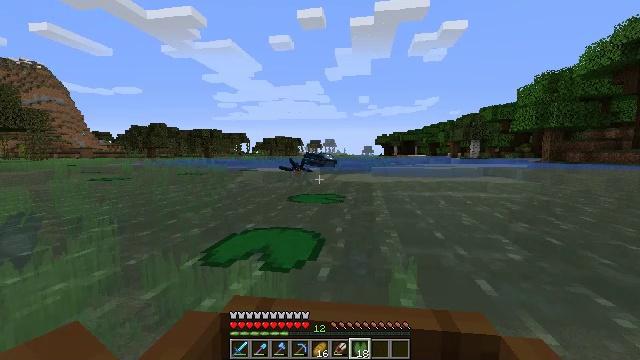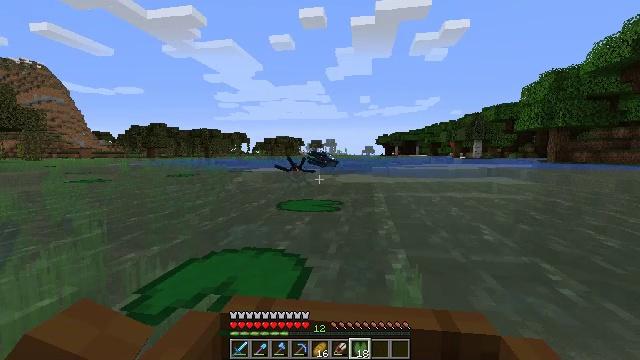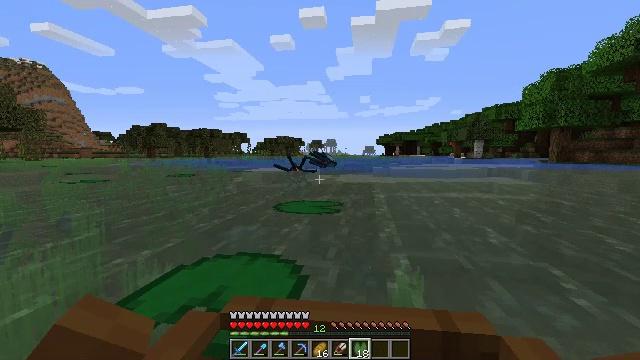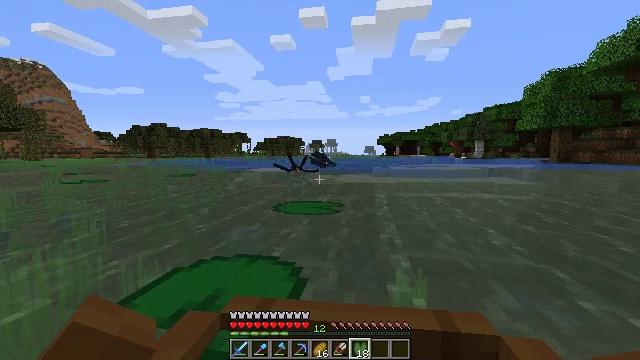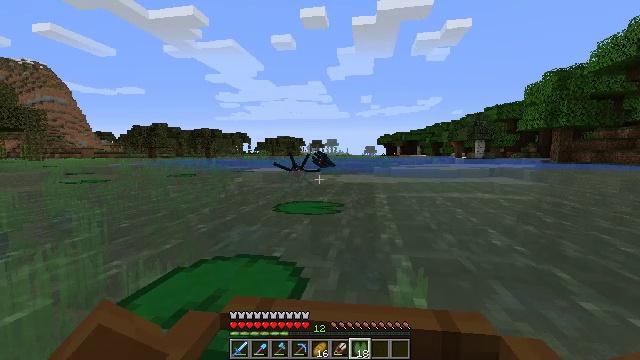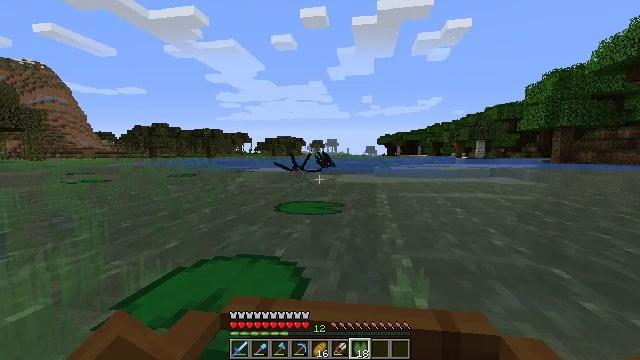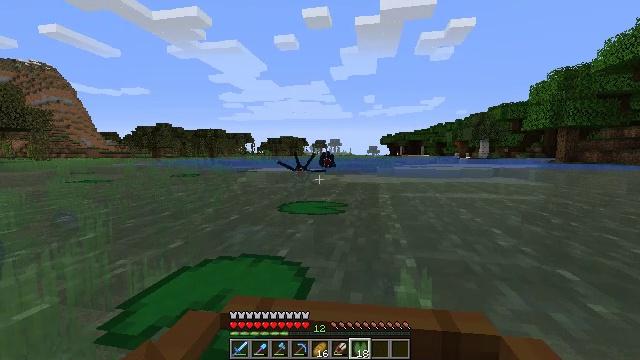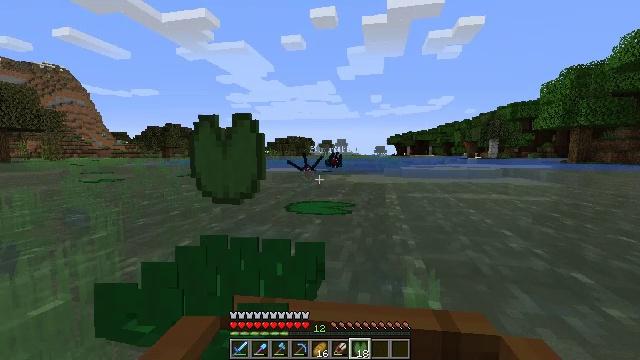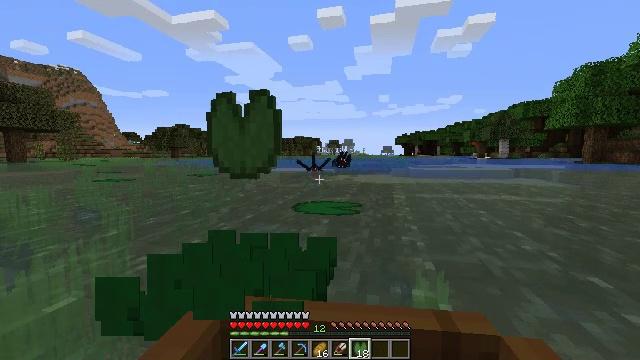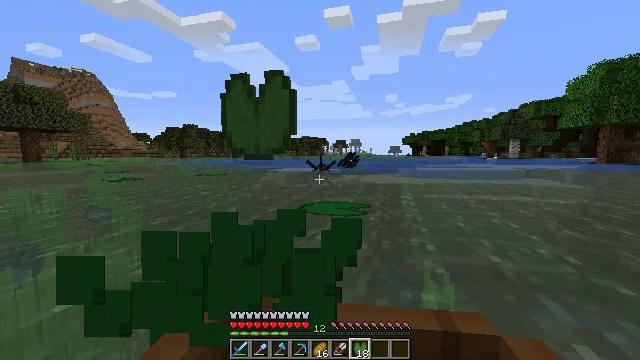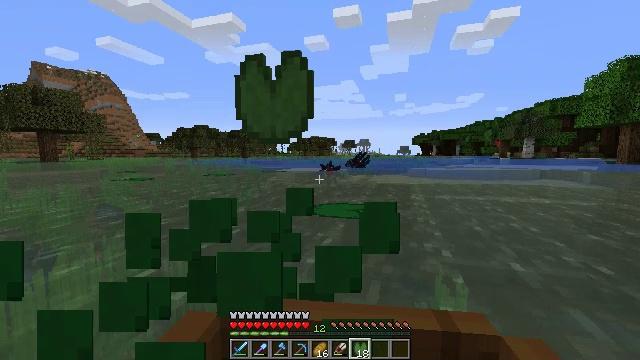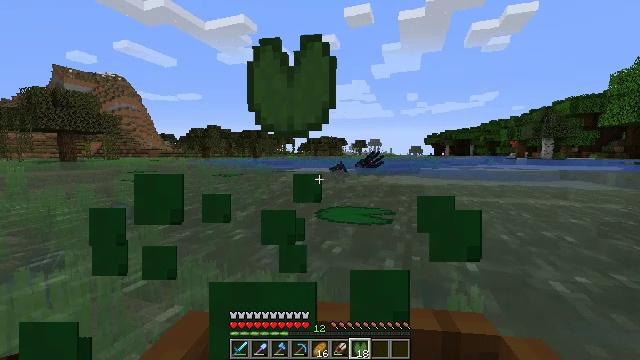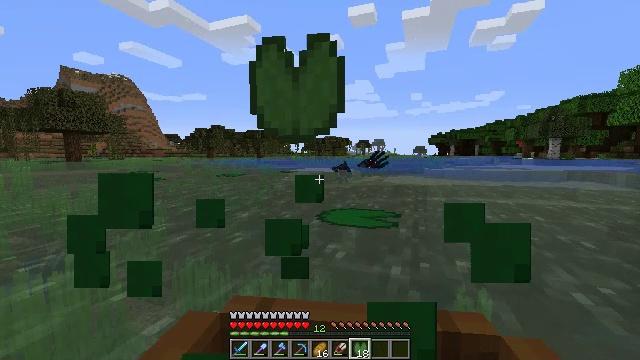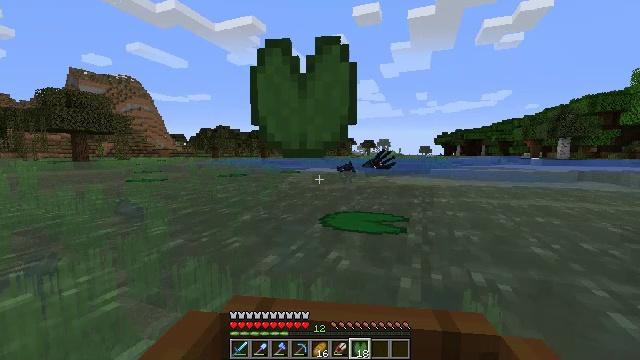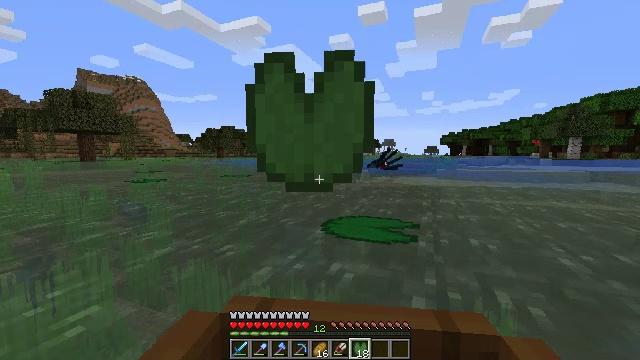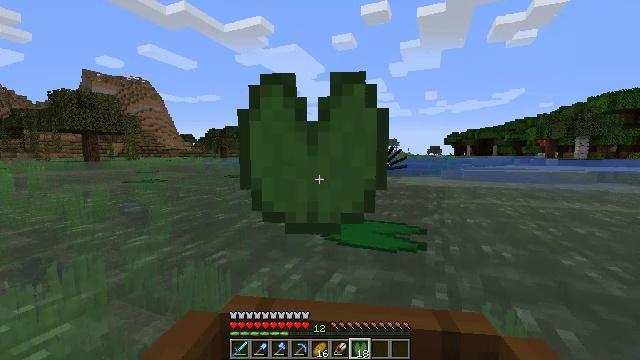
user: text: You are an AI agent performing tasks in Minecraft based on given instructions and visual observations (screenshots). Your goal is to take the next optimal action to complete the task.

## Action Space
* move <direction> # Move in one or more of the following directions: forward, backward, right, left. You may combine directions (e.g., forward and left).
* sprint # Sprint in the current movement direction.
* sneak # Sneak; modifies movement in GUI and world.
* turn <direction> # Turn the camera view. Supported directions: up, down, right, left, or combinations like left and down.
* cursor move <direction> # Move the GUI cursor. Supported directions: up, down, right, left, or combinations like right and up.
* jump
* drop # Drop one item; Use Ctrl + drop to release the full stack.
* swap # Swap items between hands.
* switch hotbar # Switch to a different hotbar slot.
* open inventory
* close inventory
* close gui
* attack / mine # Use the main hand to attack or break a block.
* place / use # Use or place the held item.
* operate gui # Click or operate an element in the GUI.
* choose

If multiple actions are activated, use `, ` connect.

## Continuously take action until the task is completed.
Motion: motion action
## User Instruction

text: Gather seagrass near the seafloor.
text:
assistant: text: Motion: move forward
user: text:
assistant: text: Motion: move forward
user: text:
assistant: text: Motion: move forward
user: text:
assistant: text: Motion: move forward
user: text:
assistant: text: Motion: move forward and move left
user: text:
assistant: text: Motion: move forward and move left
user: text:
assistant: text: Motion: move forward
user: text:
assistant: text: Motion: move forward
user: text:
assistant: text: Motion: move forward
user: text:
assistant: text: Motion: move forward
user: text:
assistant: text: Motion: move forward
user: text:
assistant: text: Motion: move forward
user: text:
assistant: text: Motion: move forward
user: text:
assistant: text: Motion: move forward
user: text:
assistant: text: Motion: move forward
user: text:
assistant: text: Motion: move forward
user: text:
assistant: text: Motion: move forward
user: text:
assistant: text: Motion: move forward
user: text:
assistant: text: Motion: move forward
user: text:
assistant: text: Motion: move forward
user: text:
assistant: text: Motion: move forward
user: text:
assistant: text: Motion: move forward
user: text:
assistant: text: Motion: move forward
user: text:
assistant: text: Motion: move forward
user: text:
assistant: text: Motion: move forward
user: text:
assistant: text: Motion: move forward
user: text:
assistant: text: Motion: move forward
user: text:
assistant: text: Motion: move forward
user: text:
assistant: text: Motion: move forward
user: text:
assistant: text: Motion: move forward